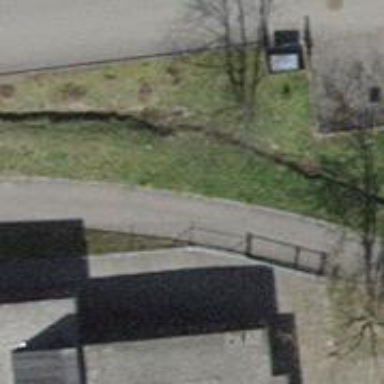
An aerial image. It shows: Asphalt footway.